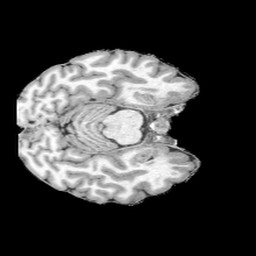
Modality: UNIT1
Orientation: axial